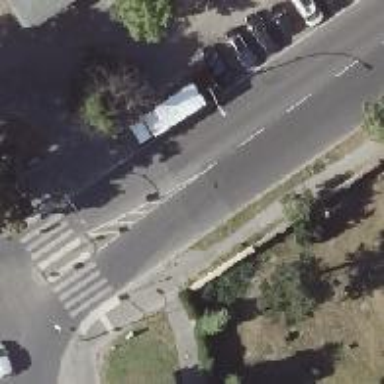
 perpendicular parking is allowed along the curb."